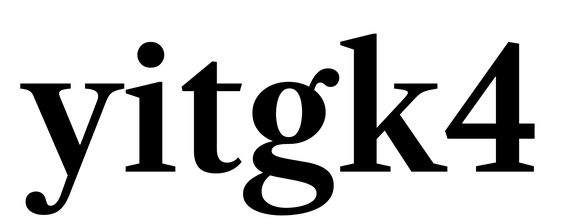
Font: LibreCaslonText_SemiBold